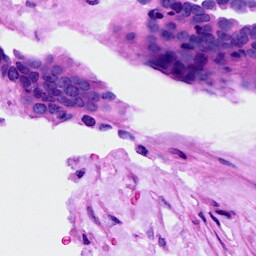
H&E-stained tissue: Ovarian